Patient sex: M
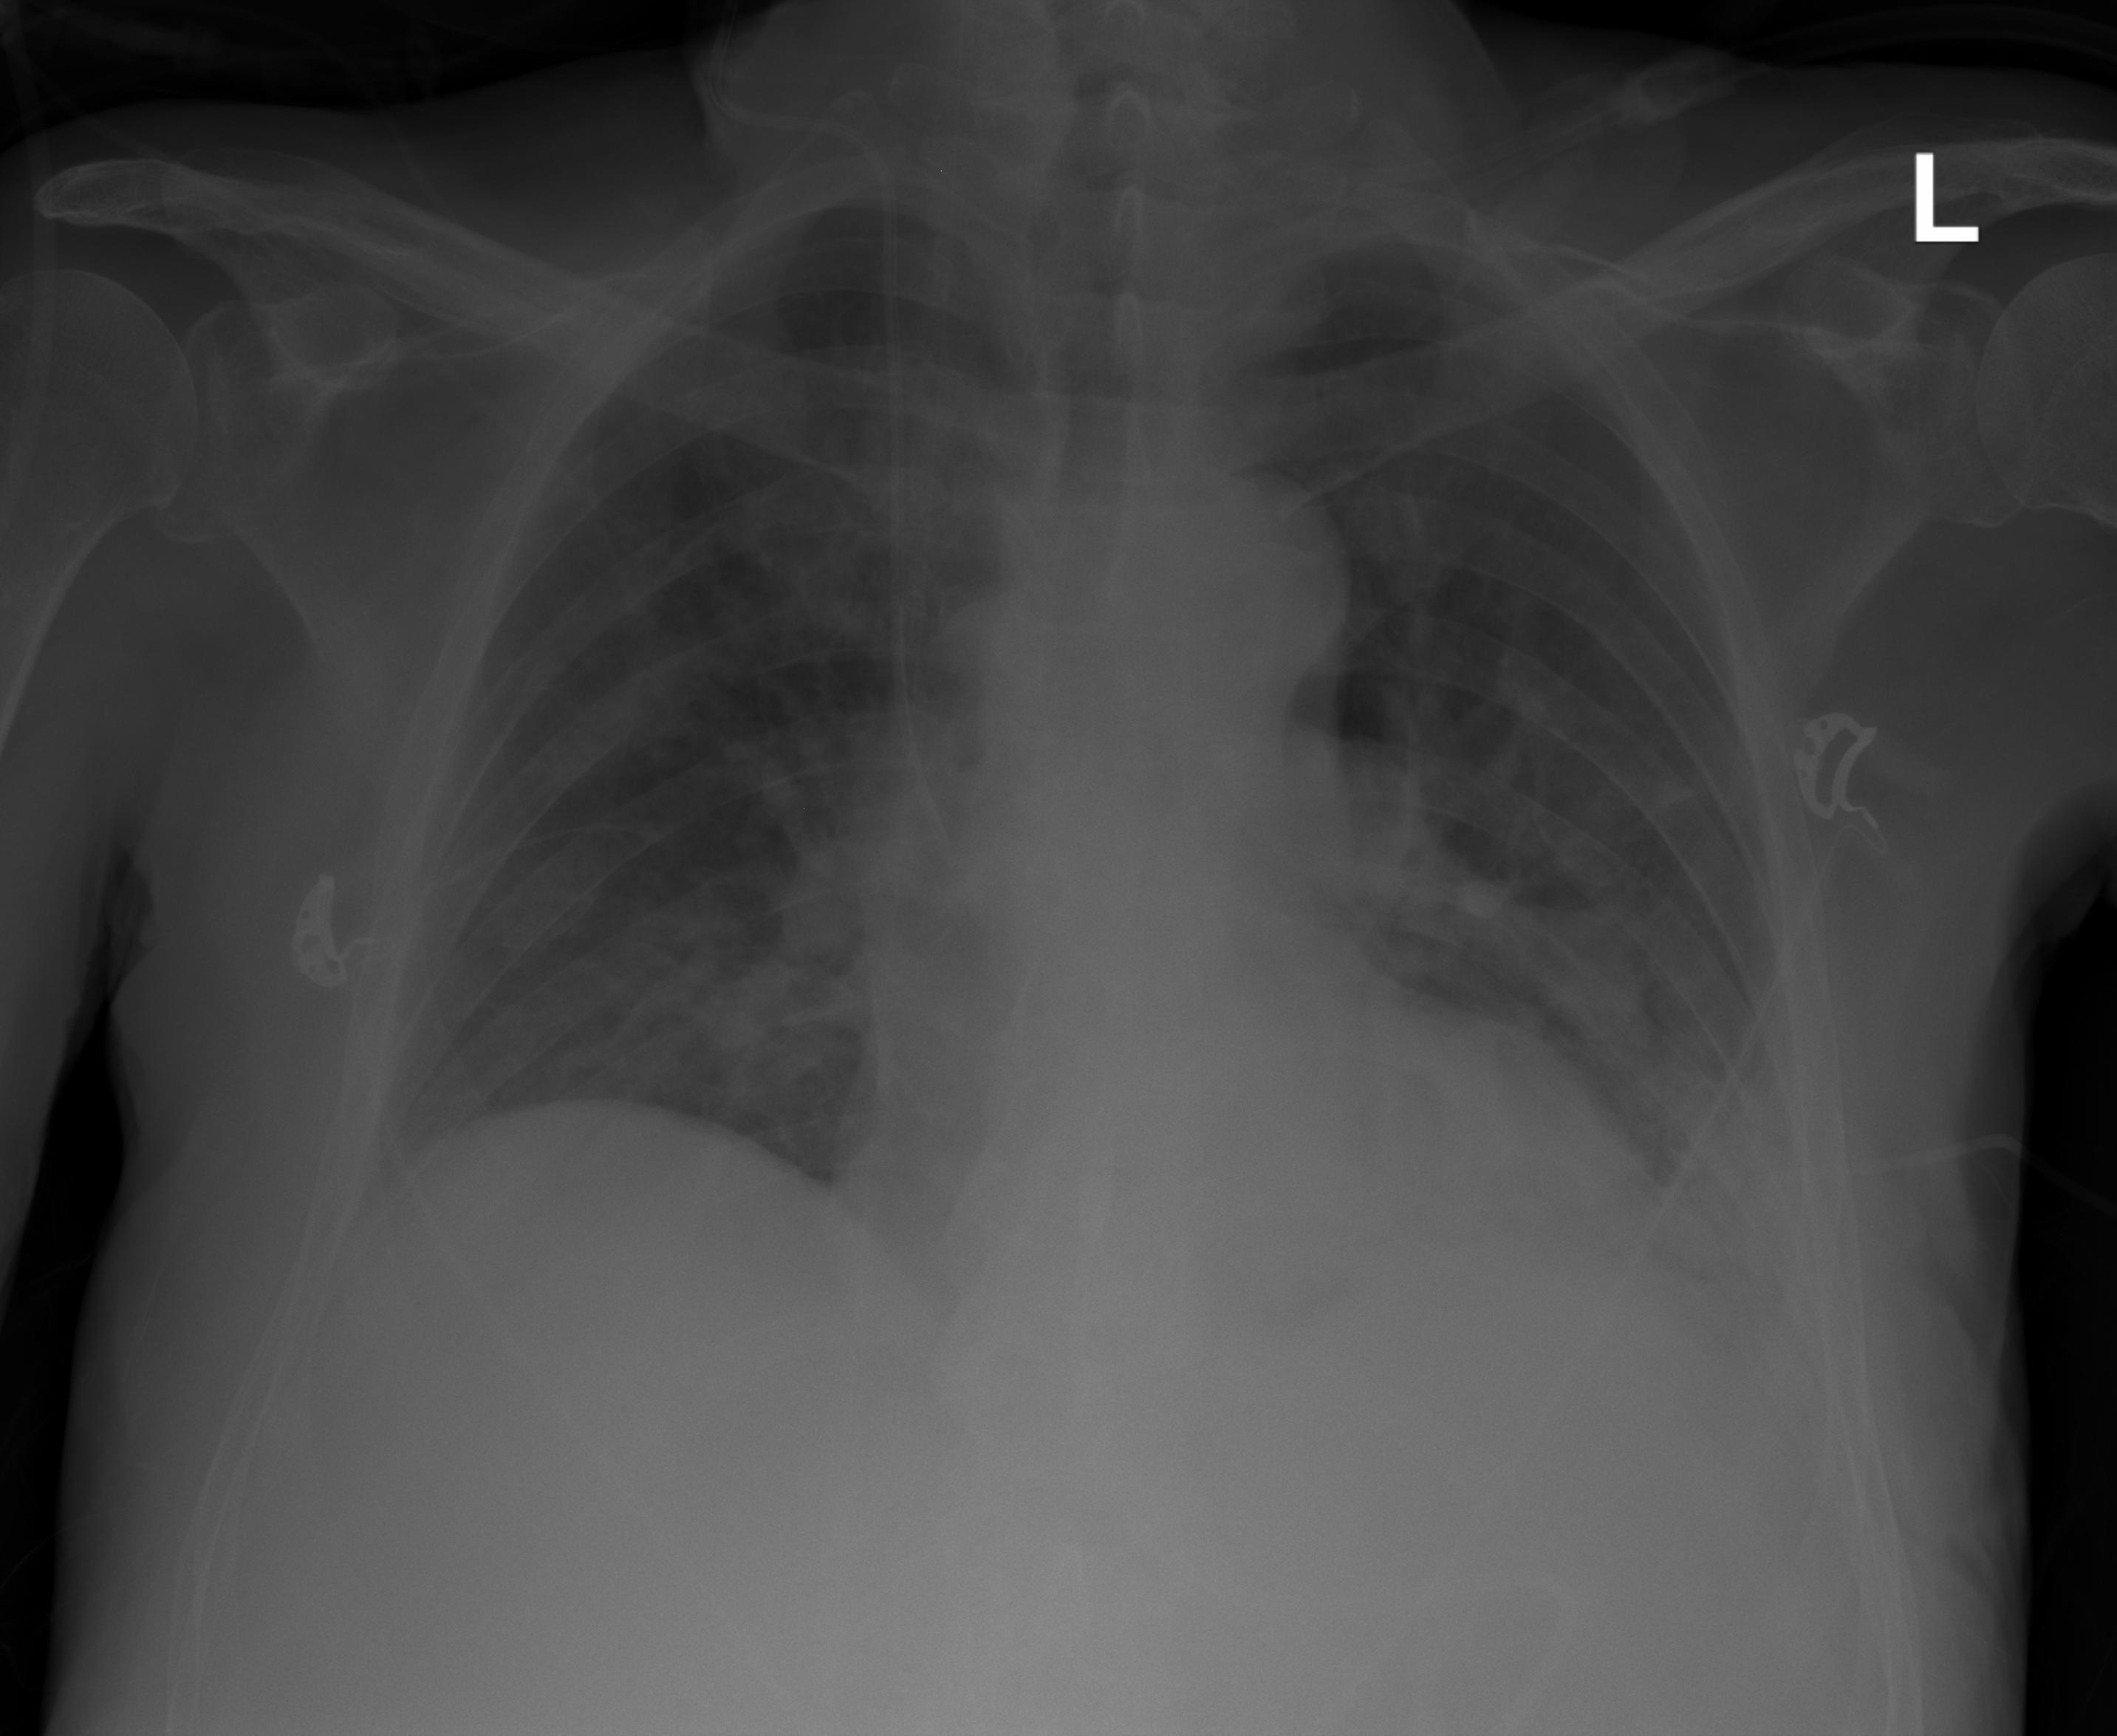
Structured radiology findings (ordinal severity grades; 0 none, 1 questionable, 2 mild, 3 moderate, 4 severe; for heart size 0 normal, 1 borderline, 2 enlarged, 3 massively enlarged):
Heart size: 2
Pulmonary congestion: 2
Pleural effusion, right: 1
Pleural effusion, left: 2
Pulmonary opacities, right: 0
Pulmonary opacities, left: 2
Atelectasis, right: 2
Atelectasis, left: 3